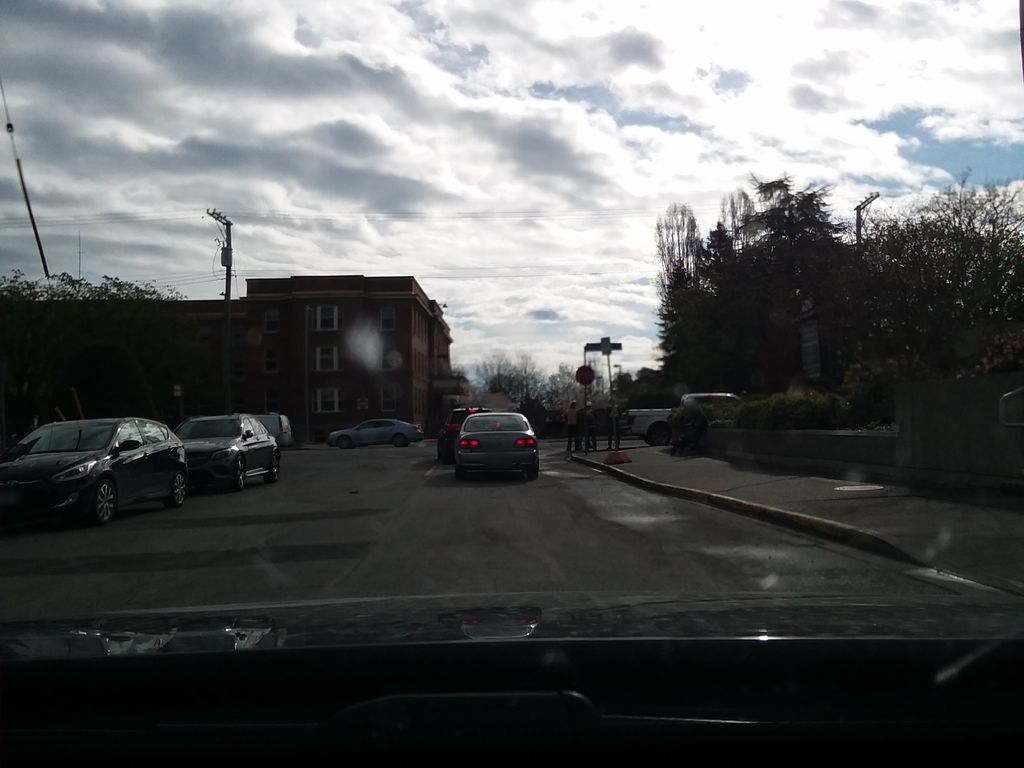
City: victoria